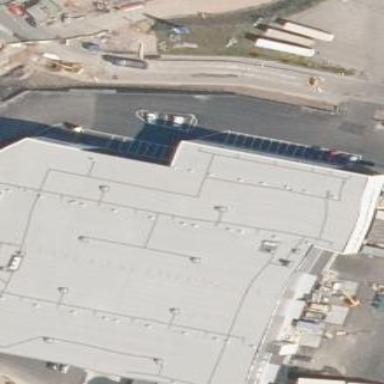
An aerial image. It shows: Industrial building.